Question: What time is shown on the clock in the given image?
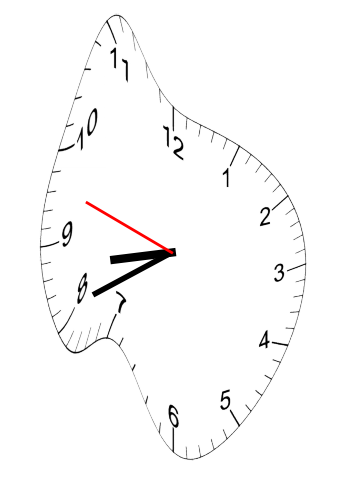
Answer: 08:40:48